Question: here i need the dropdown button to be transparent but if i do 'background:transparent;' only visible thing is the border, i need it to be the arrow icon that appears inside the dropdown button and the right border.
here is the code
'''
<div class="dropdown">
<button type="button" class="btn btn-primary dropdown-toggle" data-toggle="dropdown">
</button>
<div class="dropdown-menu">
<a class="dropdown-item" href="#">Regular</a>
<a class="dropdown-item" href="#">Link 2</a>
</div>
</div>
'''

<< This is what I need it to be
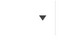
Answer: Something like this?
'''
.dropdown-toggle {
background:transparent;
color: black;
border-width: 0 1px 0 0;
}
'''
'''
<div class="dropdown">
<button type="button" class="btn btn-primary dropdown-toggle" data-toggle="dropdown">
</button>
<div class="dropdown-menu">
<a class="dropdown-item" href="#">Regular</a>
<a class="dropdown-item" href="#">Link 2</a>
</div>
</div>
'''
Here with bootstrap: <URL>
The arrow is white, so when you make the background transparent, if the background behind that is also white you can't see it. So I made it black to make it visible.
Note: this css selector will change all dropdown buttons so you'll probably want to make it more specific.
Edit: updated to show the right border.